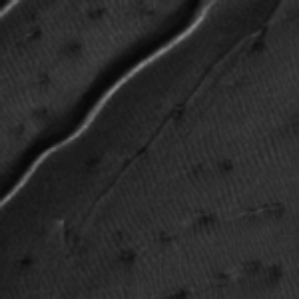
Label: frost